Aerial crown-view tile of a tropical tree (Barro Colorado Island, Panama), acquired 20240716:
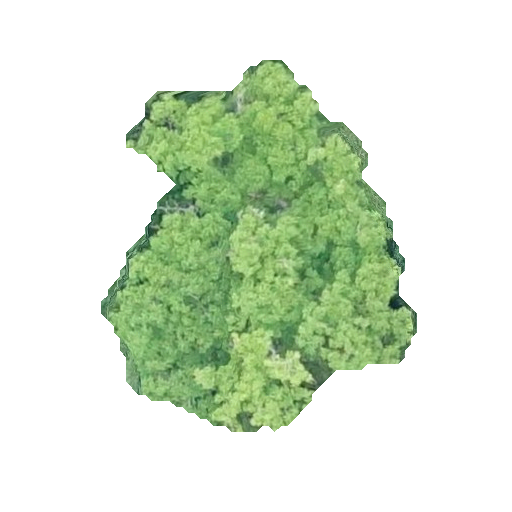
Species: Astronium graveolens
GBIF accepted scientific name: Astronium graveolens
Crown area: 121.767 m²